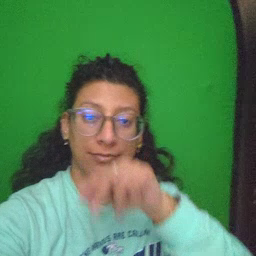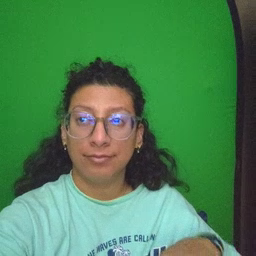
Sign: goose